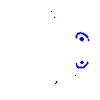
Particle: kaon